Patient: sex M, age 34
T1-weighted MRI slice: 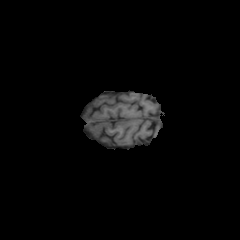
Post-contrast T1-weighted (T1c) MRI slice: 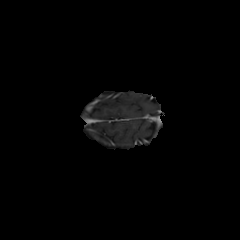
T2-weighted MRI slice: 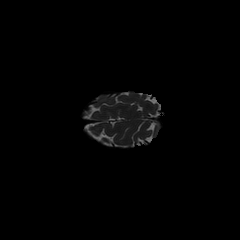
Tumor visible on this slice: no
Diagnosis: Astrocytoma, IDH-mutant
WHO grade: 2